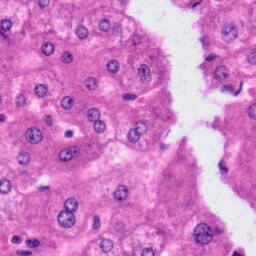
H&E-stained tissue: Liver